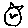
Label: cat